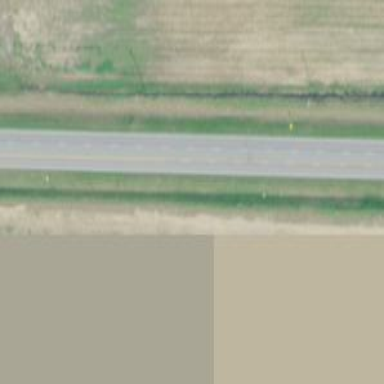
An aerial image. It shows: Primary road with asphalt surface.